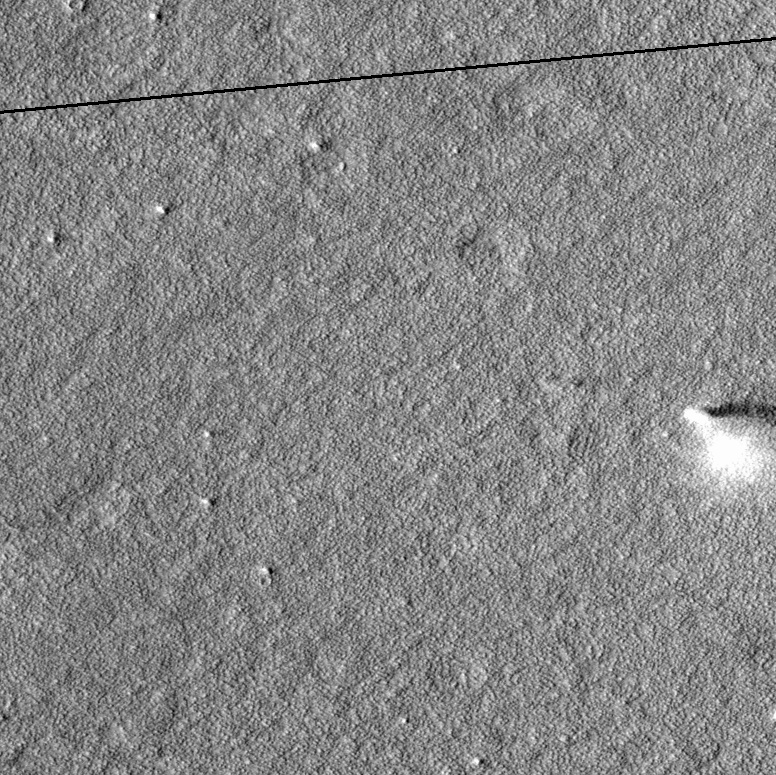
Label: dustdevil